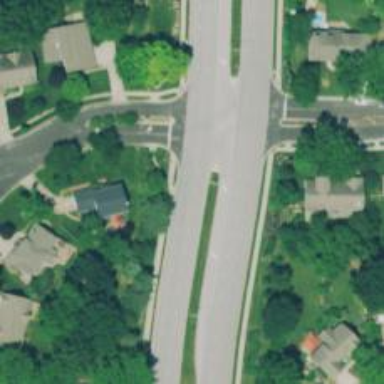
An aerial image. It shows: Road with dash markings.